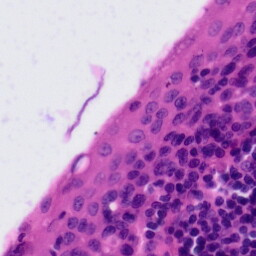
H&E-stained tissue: Tonsil